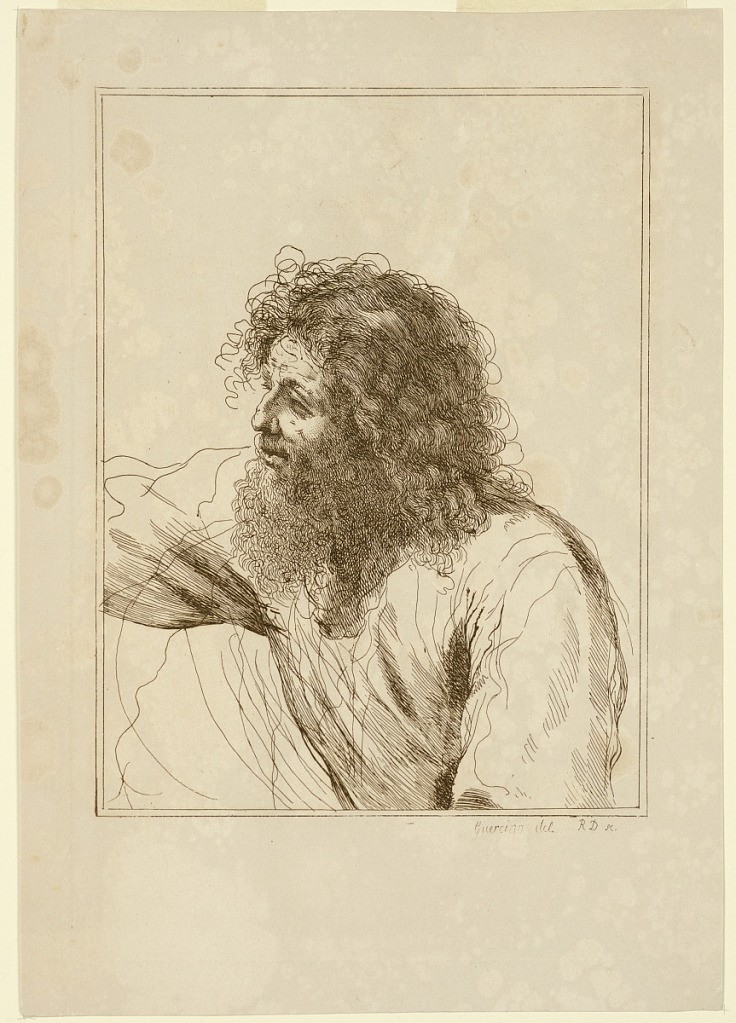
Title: Head of an Old Man
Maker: Robert Dighton, British, ca. 1752 - 1814
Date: ca. 1780–1805
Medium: Engraving in brown ink on paper
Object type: Print
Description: The man faces left, iwth his right arm outstretched. He has a large beard and masses of curly hair.